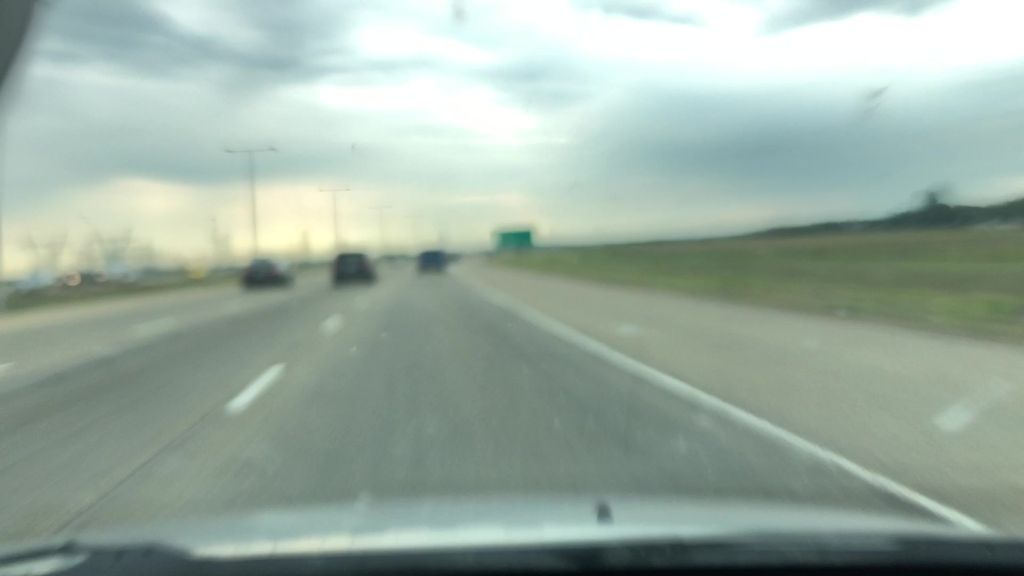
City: edmonton